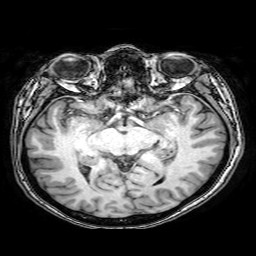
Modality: T1w
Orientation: coronal
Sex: female
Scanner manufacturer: philips
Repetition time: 0.008135 s
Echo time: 0.00372 s